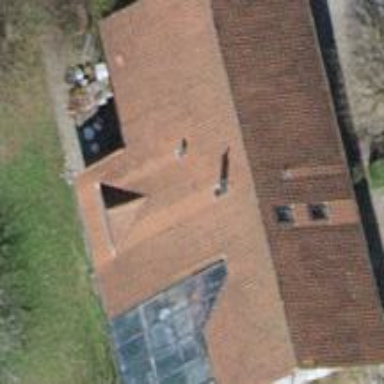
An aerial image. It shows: Building with tile roof.